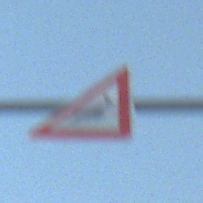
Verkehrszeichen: WildwechselLinks
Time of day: SunriseSunset
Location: Outdoor (Nature)
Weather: Clear
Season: Winter
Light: Natural